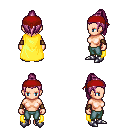
a pixel art fantasy rpg character, female body template, human, light skin, yellow cape, teal pants, pink long topknot hairstyle, red bandana, cloth bracers, metal boots, four views (front, back, left, right), 2x2 character sprite sheet, small pixel art, hard edges, no anti-aliasing